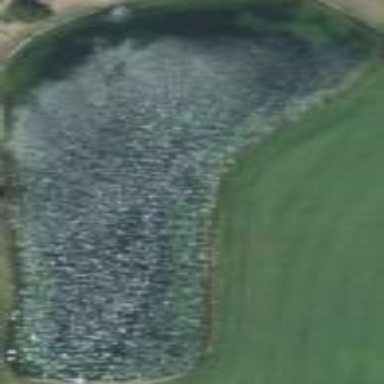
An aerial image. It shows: Water hazard on golf course.